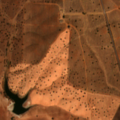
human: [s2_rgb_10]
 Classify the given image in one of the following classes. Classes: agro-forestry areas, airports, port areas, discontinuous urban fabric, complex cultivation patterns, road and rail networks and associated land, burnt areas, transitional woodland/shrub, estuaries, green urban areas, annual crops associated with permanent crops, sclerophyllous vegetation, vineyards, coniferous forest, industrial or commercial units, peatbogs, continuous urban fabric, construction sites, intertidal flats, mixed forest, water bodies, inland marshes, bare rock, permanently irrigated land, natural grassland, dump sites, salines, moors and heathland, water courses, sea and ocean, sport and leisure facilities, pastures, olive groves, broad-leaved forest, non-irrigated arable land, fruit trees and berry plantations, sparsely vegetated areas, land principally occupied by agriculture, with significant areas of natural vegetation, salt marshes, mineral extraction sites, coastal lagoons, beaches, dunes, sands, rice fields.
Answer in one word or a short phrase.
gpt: non-irrigated arable land, olive groves, agro-forestry areas